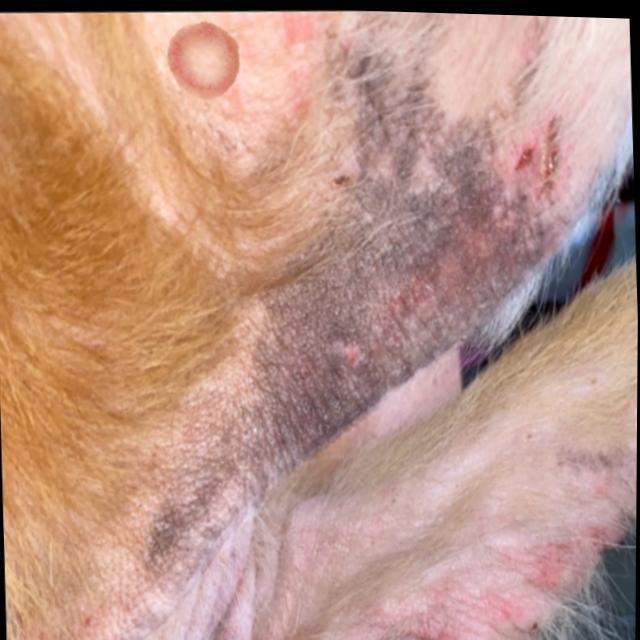
Canine ringworm (Dermatophytosis) — fungal infection caused by Microsporum or Trichophyton. Presents with circular alopecia, scaling, crusting, and broken hairs.